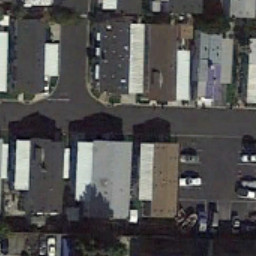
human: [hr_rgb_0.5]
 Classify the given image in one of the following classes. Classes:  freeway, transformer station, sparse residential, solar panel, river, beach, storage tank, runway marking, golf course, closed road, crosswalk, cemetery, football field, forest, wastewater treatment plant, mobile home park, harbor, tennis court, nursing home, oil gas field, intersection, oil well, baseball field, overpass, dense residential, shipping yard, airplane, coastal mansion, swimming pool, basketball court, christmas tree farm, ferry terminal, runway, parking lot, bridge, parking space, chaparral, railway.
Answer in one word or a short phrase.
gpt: mobile home park